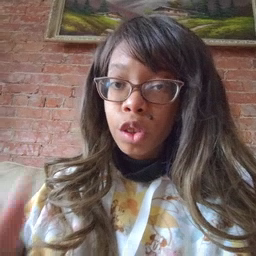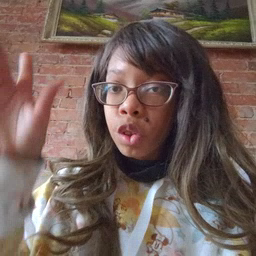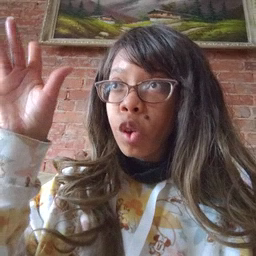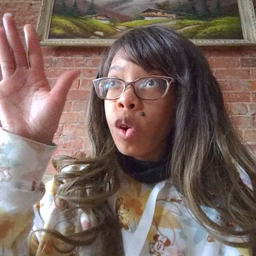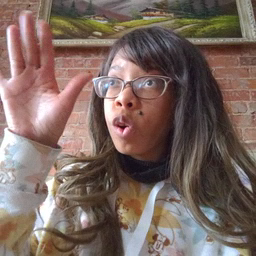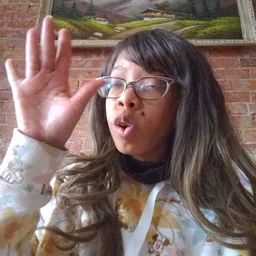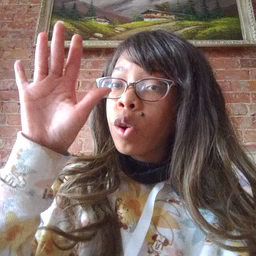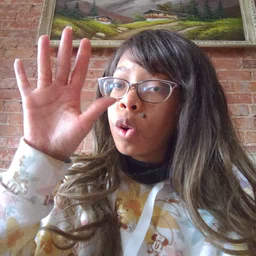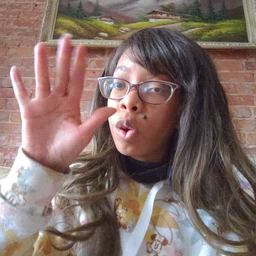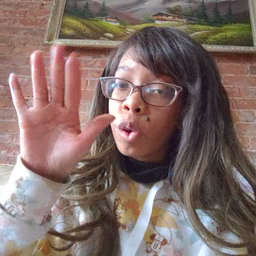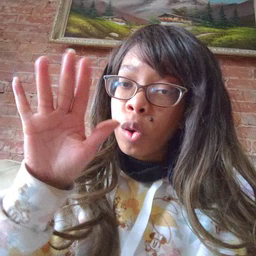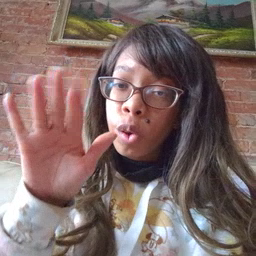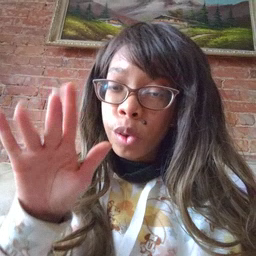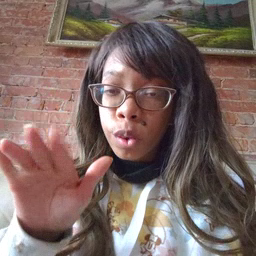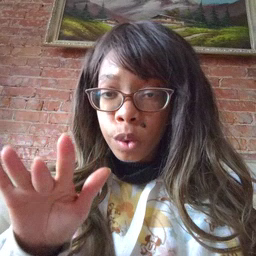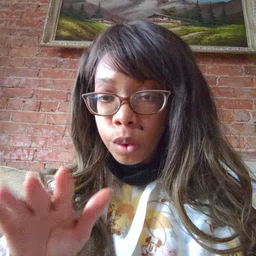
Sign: snow